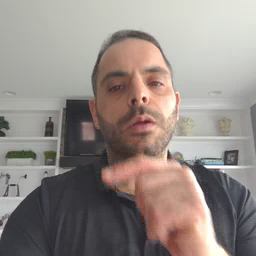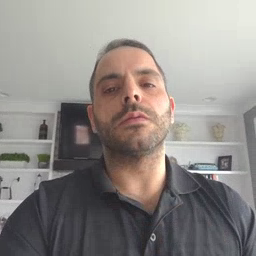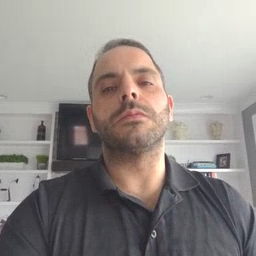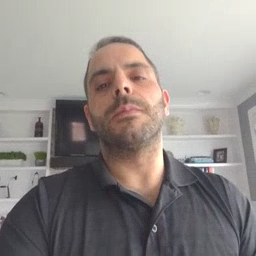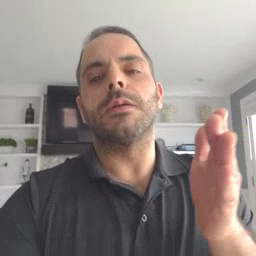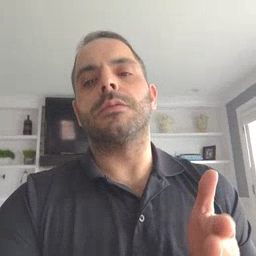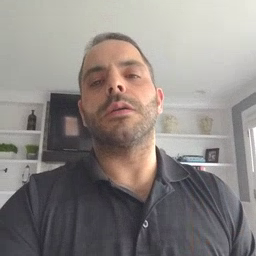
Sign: beside